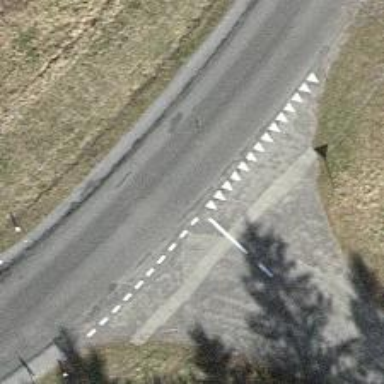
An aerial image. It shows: Tertiary road.